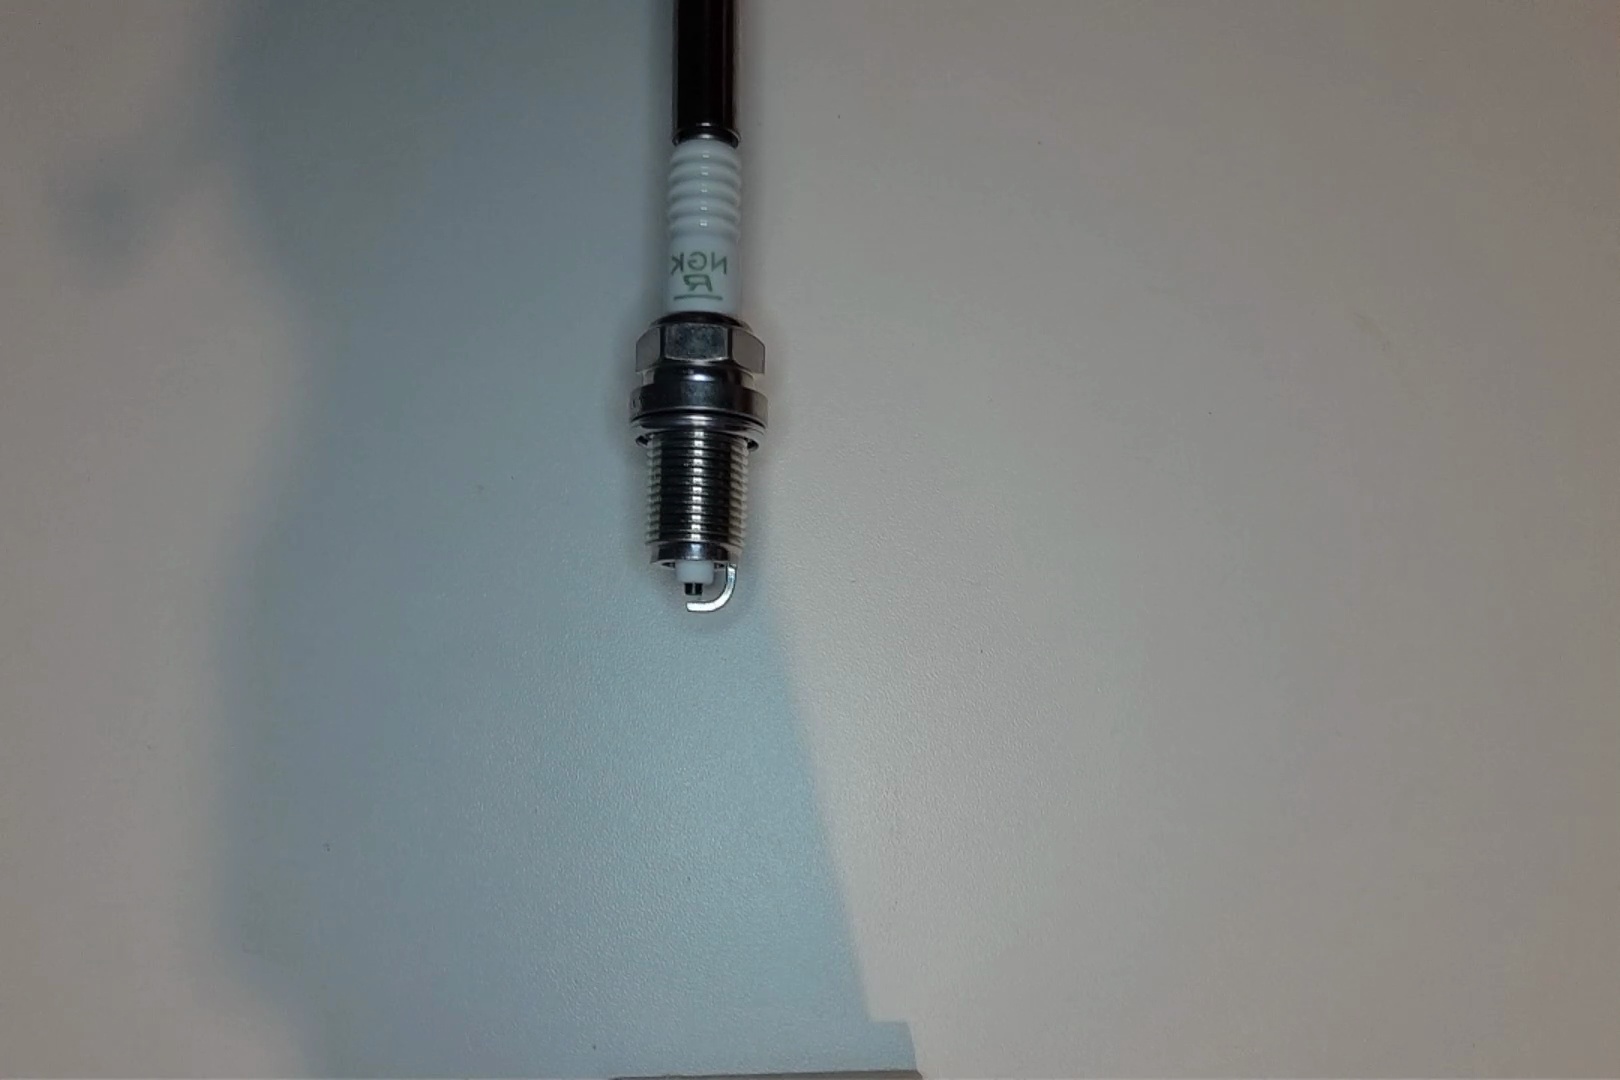
Label: normal